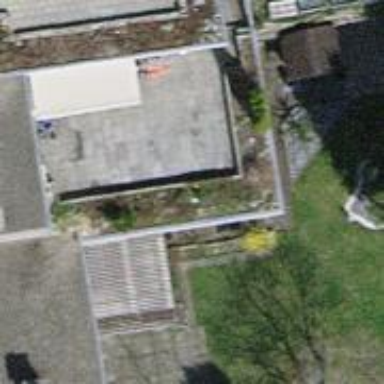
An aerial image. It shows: Terrace building.